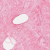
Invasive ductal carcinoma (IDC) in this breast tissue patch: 0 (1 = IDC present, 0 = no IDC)